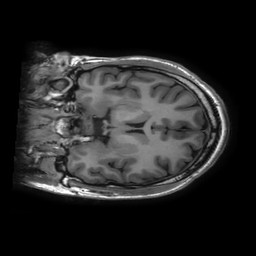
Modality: T1w
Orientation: coronal
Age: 29
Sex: male
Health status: healthy
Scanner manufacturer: ge
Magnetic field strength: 3 T
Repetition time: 0.008192 s
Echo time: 0.003048 s